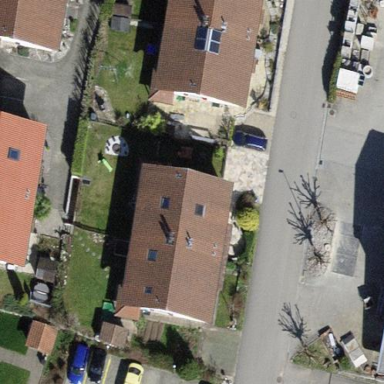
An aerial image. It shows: Residential building with gabled roof oriented along its length.